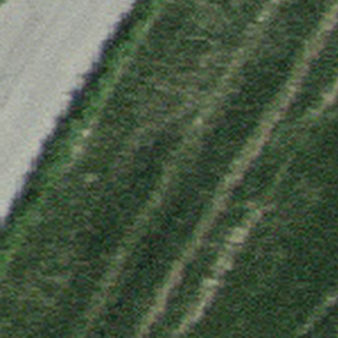
Label: other